Field crop: maize
Growth stage: 2
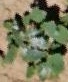
Species: chenopodium